Field crop: maize
Growth stage: 2
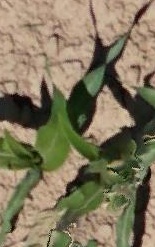
Species: maize